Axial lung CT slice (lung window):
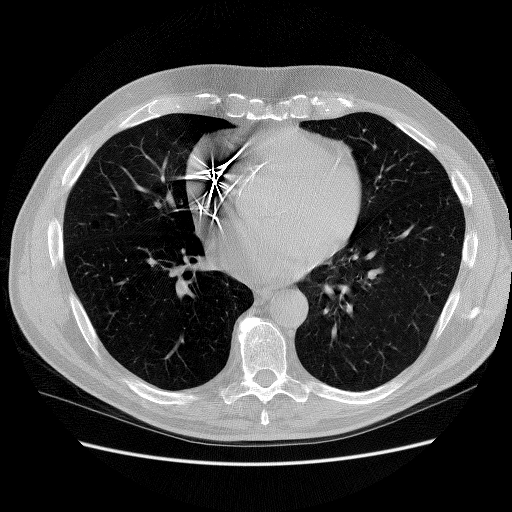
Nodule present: no